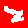
Digit: 2